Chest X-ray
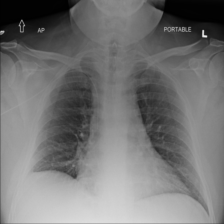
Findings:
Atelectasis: negative
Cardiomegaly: negative
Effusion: negative
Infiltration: negative
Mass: negative
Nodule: negative
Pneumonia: negative
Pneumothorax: negative
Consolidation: negative
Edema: negative
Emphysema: negative
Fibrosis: negative
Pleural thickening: negative
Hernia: negative